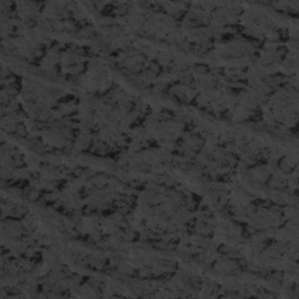
Label: frost